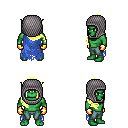
a pixel art fantasy rpg character, male body template, orc, green skin, blue tattered cape, teal pants, gold right-swept hairstyle, chain hood, gold gloves, four views (front, back, left, right), 2x2 character sprite sheet, small pixel art, hard edges, no anti-aliasing